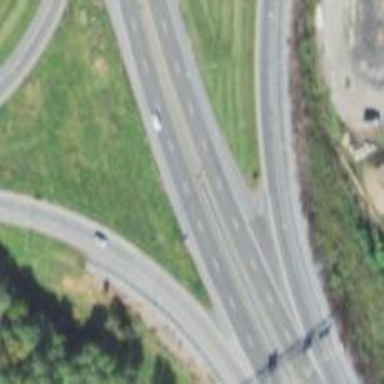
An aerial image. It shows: Primary highway that functions as expressway.